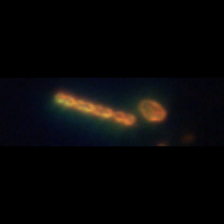
Taxon: Chaetoceros
Group: Diatoms